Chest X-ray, AP view. Patient: 51 years old, sex M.
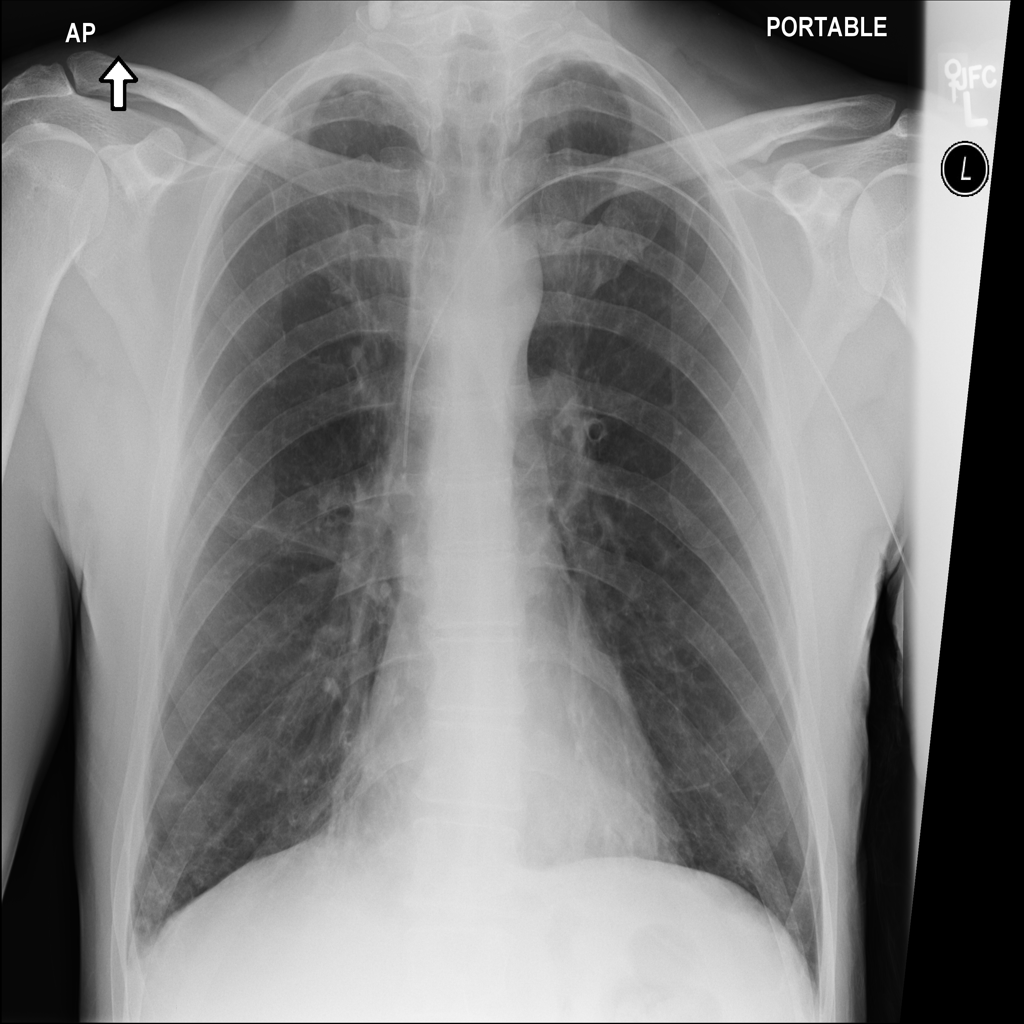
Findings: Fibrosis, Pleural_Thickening